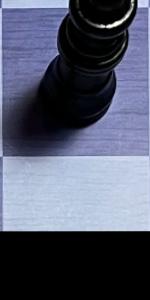
Label: Empty